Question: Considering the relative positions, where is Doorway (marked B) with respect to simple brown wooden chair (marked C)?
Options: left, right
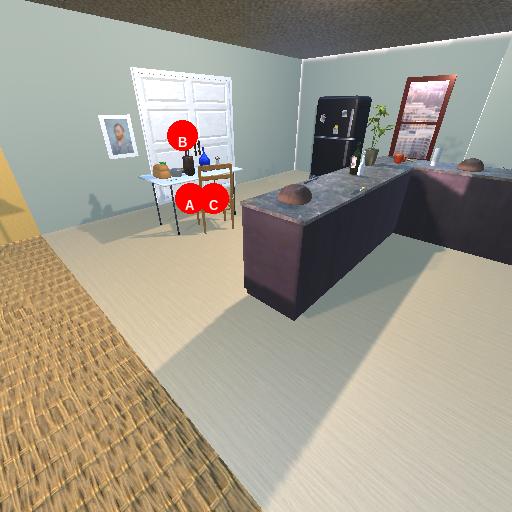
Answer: left